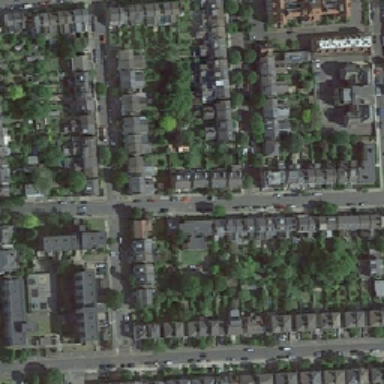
The community was classified into several rectangles by columns of houses integrated dense forests .